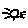
Label: sun